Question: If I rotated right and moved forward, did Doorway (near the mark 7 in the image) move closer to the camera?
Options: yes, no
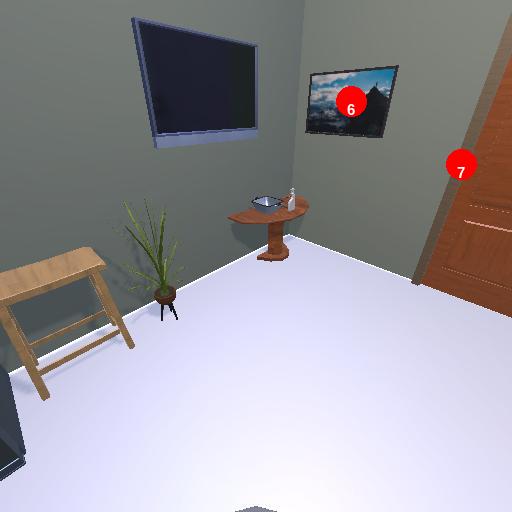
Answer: yes